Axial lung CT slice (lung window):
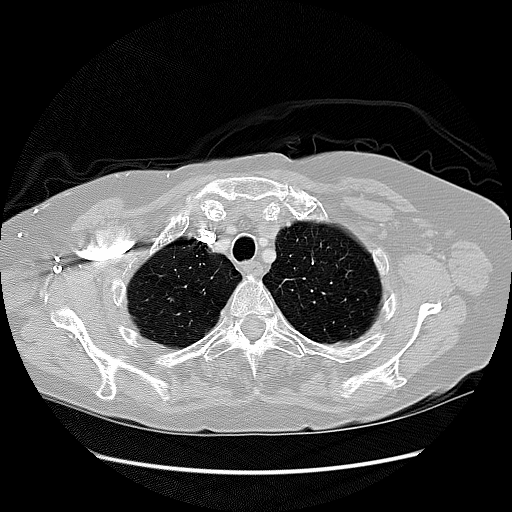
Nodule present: no